Question: I try to add date picker on my form :
'''
<div class="form-group">
@Html.LabelFor(m => m.DateTo, new { @class = "col-md-4 control-label" })
<div class="col-md-4">
@Html.TextBoxFor(m => m.DateTo, new { @class = "form-control datepicker", @placeholder = "End Date"})
</div>
</div>
'''
I install jquery-ui and init date pickers as : '$('.datepicker').datepicker();'
As Result i get this :

Where is problem?
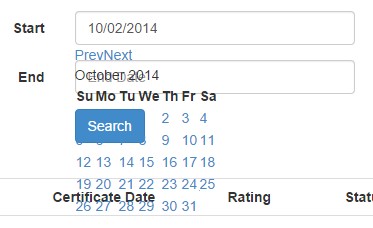
Answer: Add this to your head tag:
Please read documentation and usage of a plugin before implementing to save time.
'<link rel="stylesheet" href="//code.jquery.com/ui/1.11.1/themes/smoothness/jquery-ui.css">'
Styles for data picker and other plugins are written in this file.